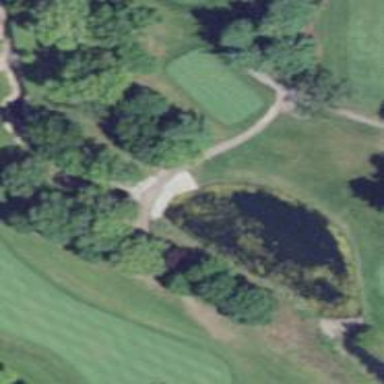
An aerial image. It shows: Path used for both walking and golf.